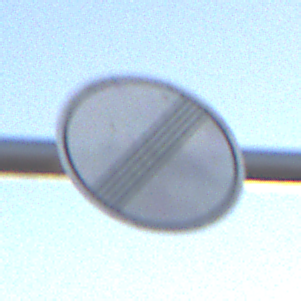
Verkehrszeichen: EndeSaemtlicherBegrenzungen
Umgebung: Outdoor, Nature
Tageszeit: SunriseSunset
Wetter: Clear
Licht: Natural
Jahreszeit: NotSpecified
Kontrast: LowContrast